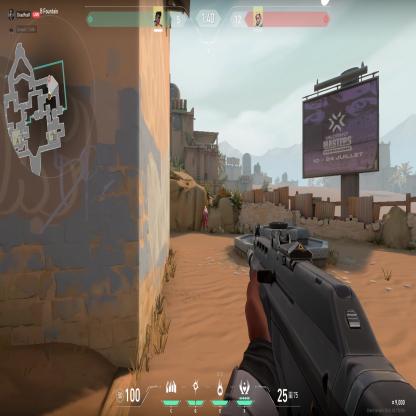
Label: enemy